Interaction volume radius: 5 \u00c5
Interaction volume height: 15 \u00c5
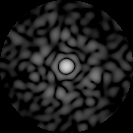
Disorder parameter: 0.8715